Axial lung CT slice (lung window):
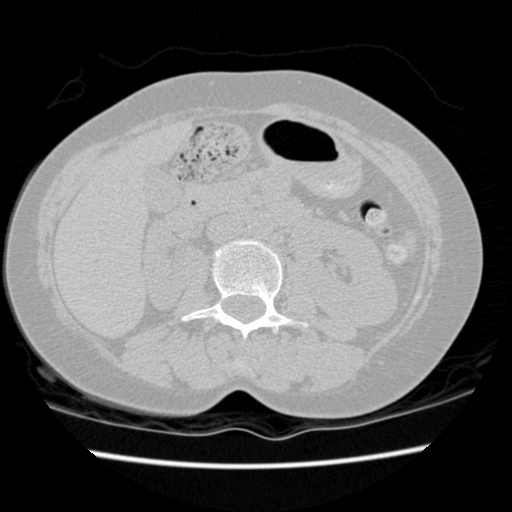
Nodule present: no